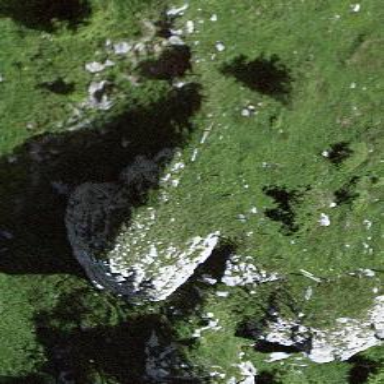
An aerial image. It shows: Natural rock formation.